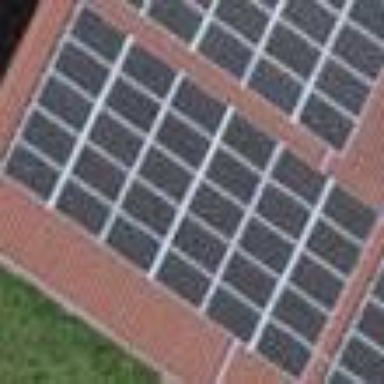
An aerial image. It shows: Solar power generator utilizing photovoltaic technology with solar photovoltaic panels.